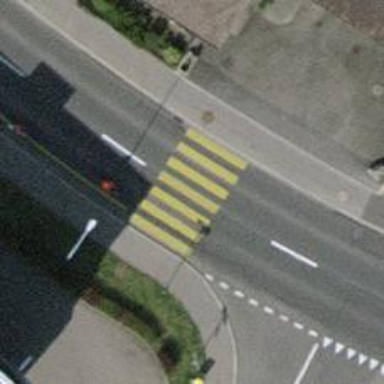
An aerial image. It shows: Zebra crossing on the road.